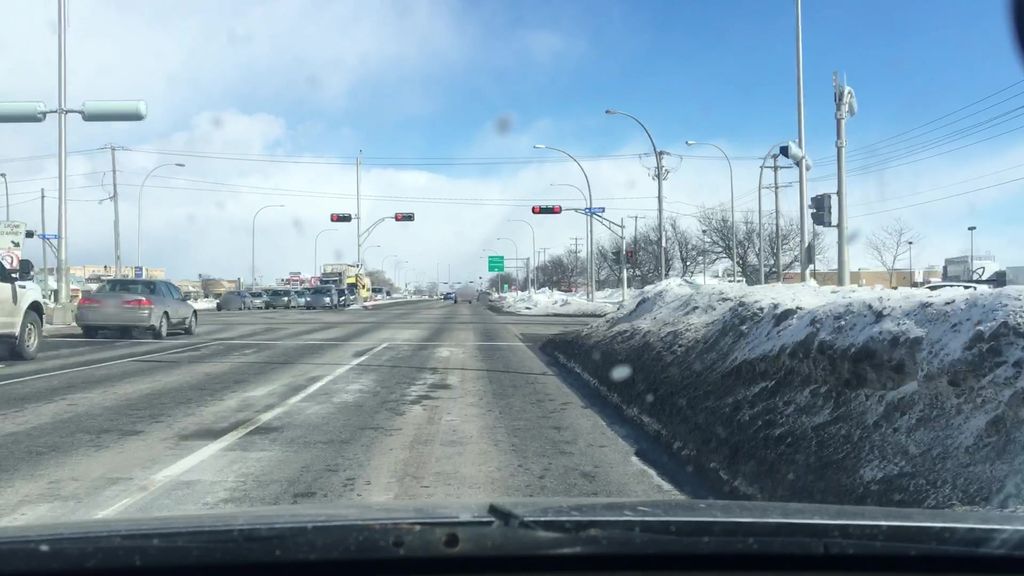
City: ottawa-gatineau